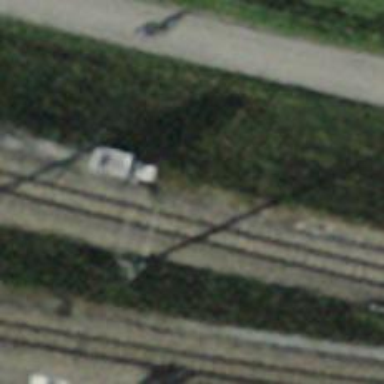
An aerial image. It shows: Railway signal.